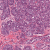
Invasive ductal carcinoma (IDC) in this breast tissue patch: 0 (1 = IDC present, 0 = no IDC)